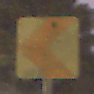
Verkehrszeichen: RichtungstafelnInKurvenKleinRechts
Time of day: Night
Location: Outdoor (Suburban)
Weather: PartlyCloudy
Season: NotSpecified
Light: Artificial